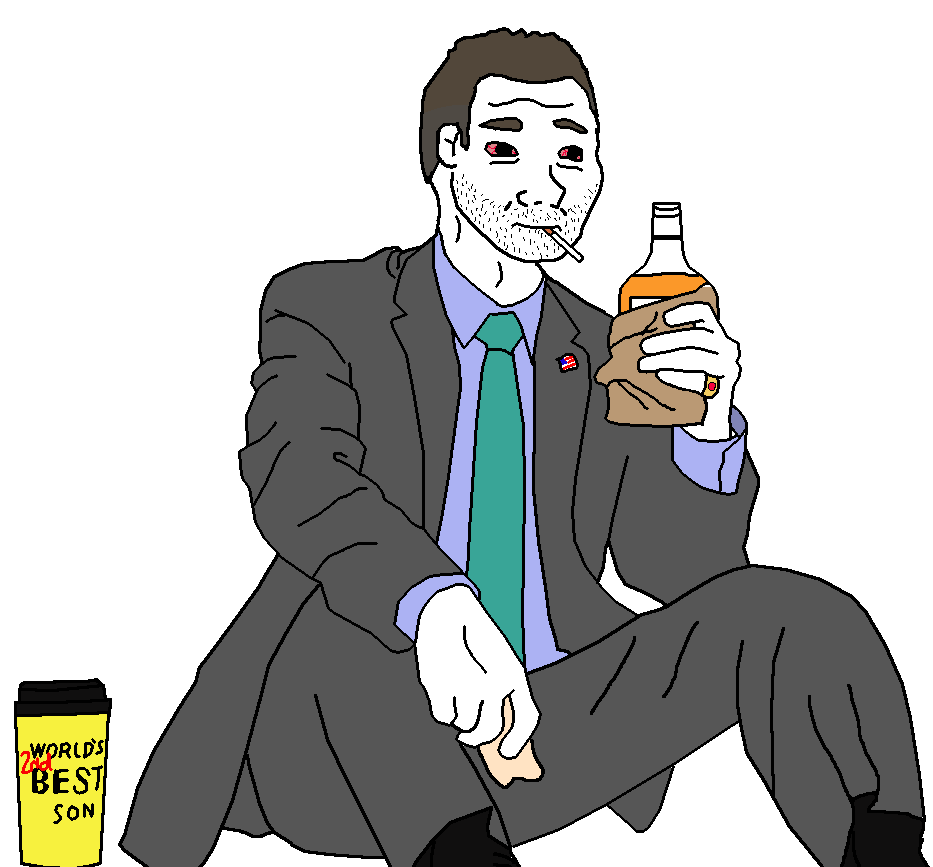
Label: 5_Doomer